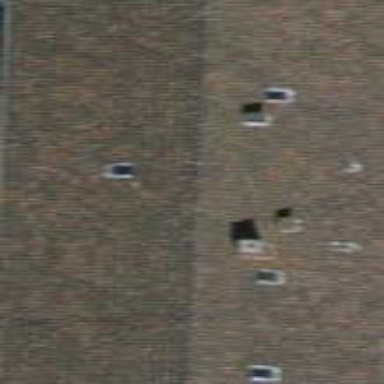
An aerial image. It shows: Gabled roof building with tile roofing. It consists of apartments.